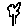
Label: tree